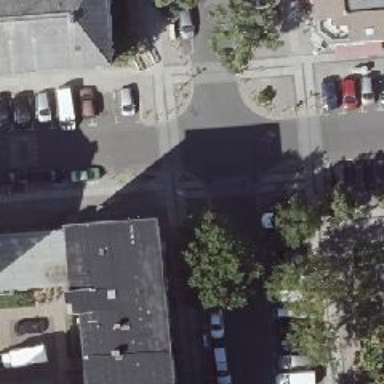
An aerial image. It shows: Living street with separate sidewalk. There is perpendicular on-street parking available. The road surface is asphalt.